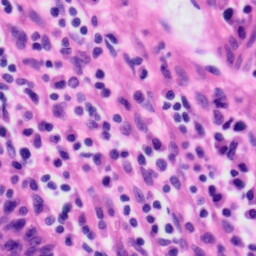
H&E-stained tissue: Tonsil